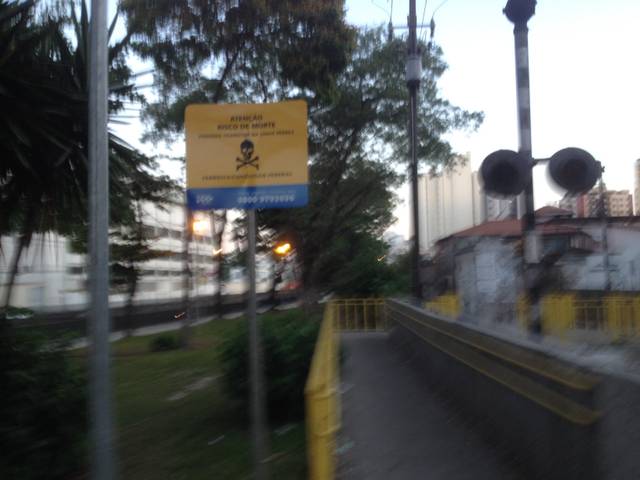
Region: Brazil
Coordinates: -21.751, -43.353